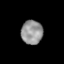
Tissue: lung
Cell type: Epithelial cells
Senescence score: 0.2388
Nuclear area (px): 506
Mean DAPI intensity: 148.213